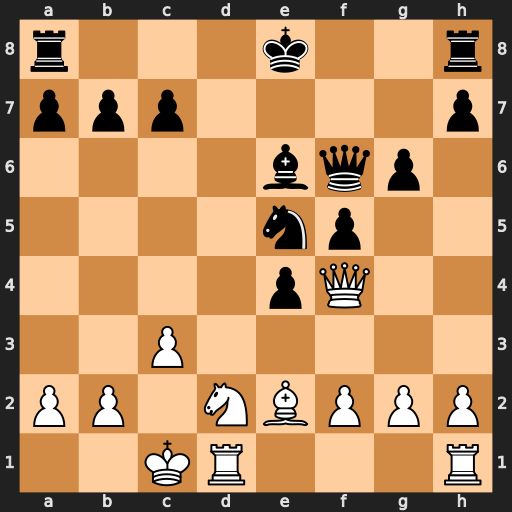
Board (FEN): r3k2r/ppp4p/4bqp1/4np2/4pQ2/2P5/PP1NBPPP/2KR3R
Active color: w
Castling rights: kq
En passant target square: -
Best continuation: Nxe4